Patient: sex M, age 51
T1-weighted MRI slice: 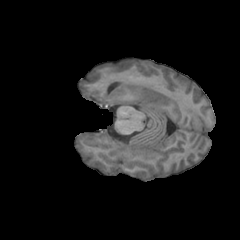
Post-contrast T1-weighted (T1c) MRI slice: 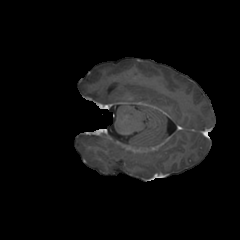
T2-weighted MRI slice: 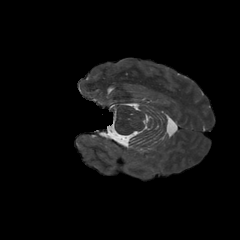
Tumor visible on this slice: no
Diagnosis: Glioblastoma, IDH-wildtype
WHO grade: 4